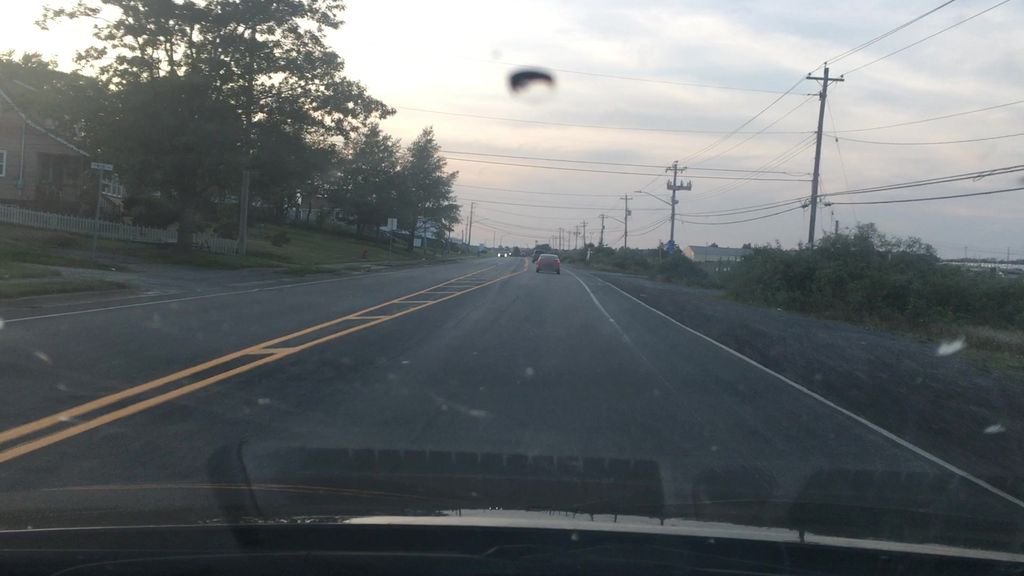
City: halifax